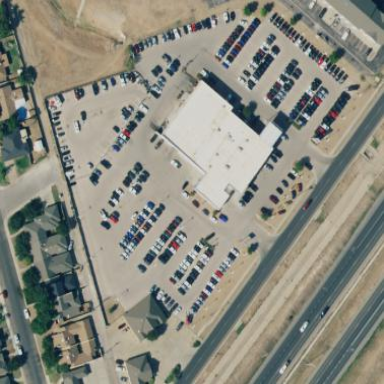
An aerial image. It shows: Car shop building.